Question: I want to make a simple layout:
This is my code:
'''
<ScrollViewer Grid.Column="1" Grid.Row="1" HorizontalScrollBarVisibility="Visible" VerticalScrollBarVisibility="Disabled" VerticalContentAlignment="Stretch">
<StackPanel Name="MainStack" Orientation="Horizontal">
<StackPanel Width="800" Height="800" Margin="140,0,10,0" Background="#FFAC3737"/>
<StackPanel Width="400" Height="800" Margin="0,0,10,0">
<StackPanel Width="400" Height="395" Background="Black" HorizontalAlignment="Left" Margin="0,0,0,10" />
<StackPanel Width="400" Height="395" Background="Black" HorizontalAlignment="Left" />
</StackPanel>
<StackPanel Width="400" Height="800" Margin="0,0,10,0">
<StackPanel Width="400" Height="395" Background="Black" HorizontalAlignment="Left" Margin="0,0,0,10" />
<StackPanel Width="400" Height="395" Background="Black" HorizontalAlignment="Left" />
</StackPanel>
<StackPanel Width="400" Height="800" Margin="0,0,10,0">
<StackPanel Width="400" Height="395" Background="#FF5686AE" HorizontalAlignment="Left" Margin="0,0,0,10" />
<StackPanel Width="400" Height="395" Background="#FF5583AA" HorizontalAlignment="Left" />
</StackPanel>
<StackPanel Width="400" Height="800" Margin="0,0,10,0">
<StackPanel Width="400" Height="395" Background="#FF5180A8" HorizontalAlignment="Left" Margin="0,0,0,10" />
<StackPanel Width="400" Height="395" Background="#FF426E93" HorizontalAlignment="Left" />
</StackPanel>
</StackPanel>
</StackPanel>
</ScrollViewer>
'''
Now It looks like this:

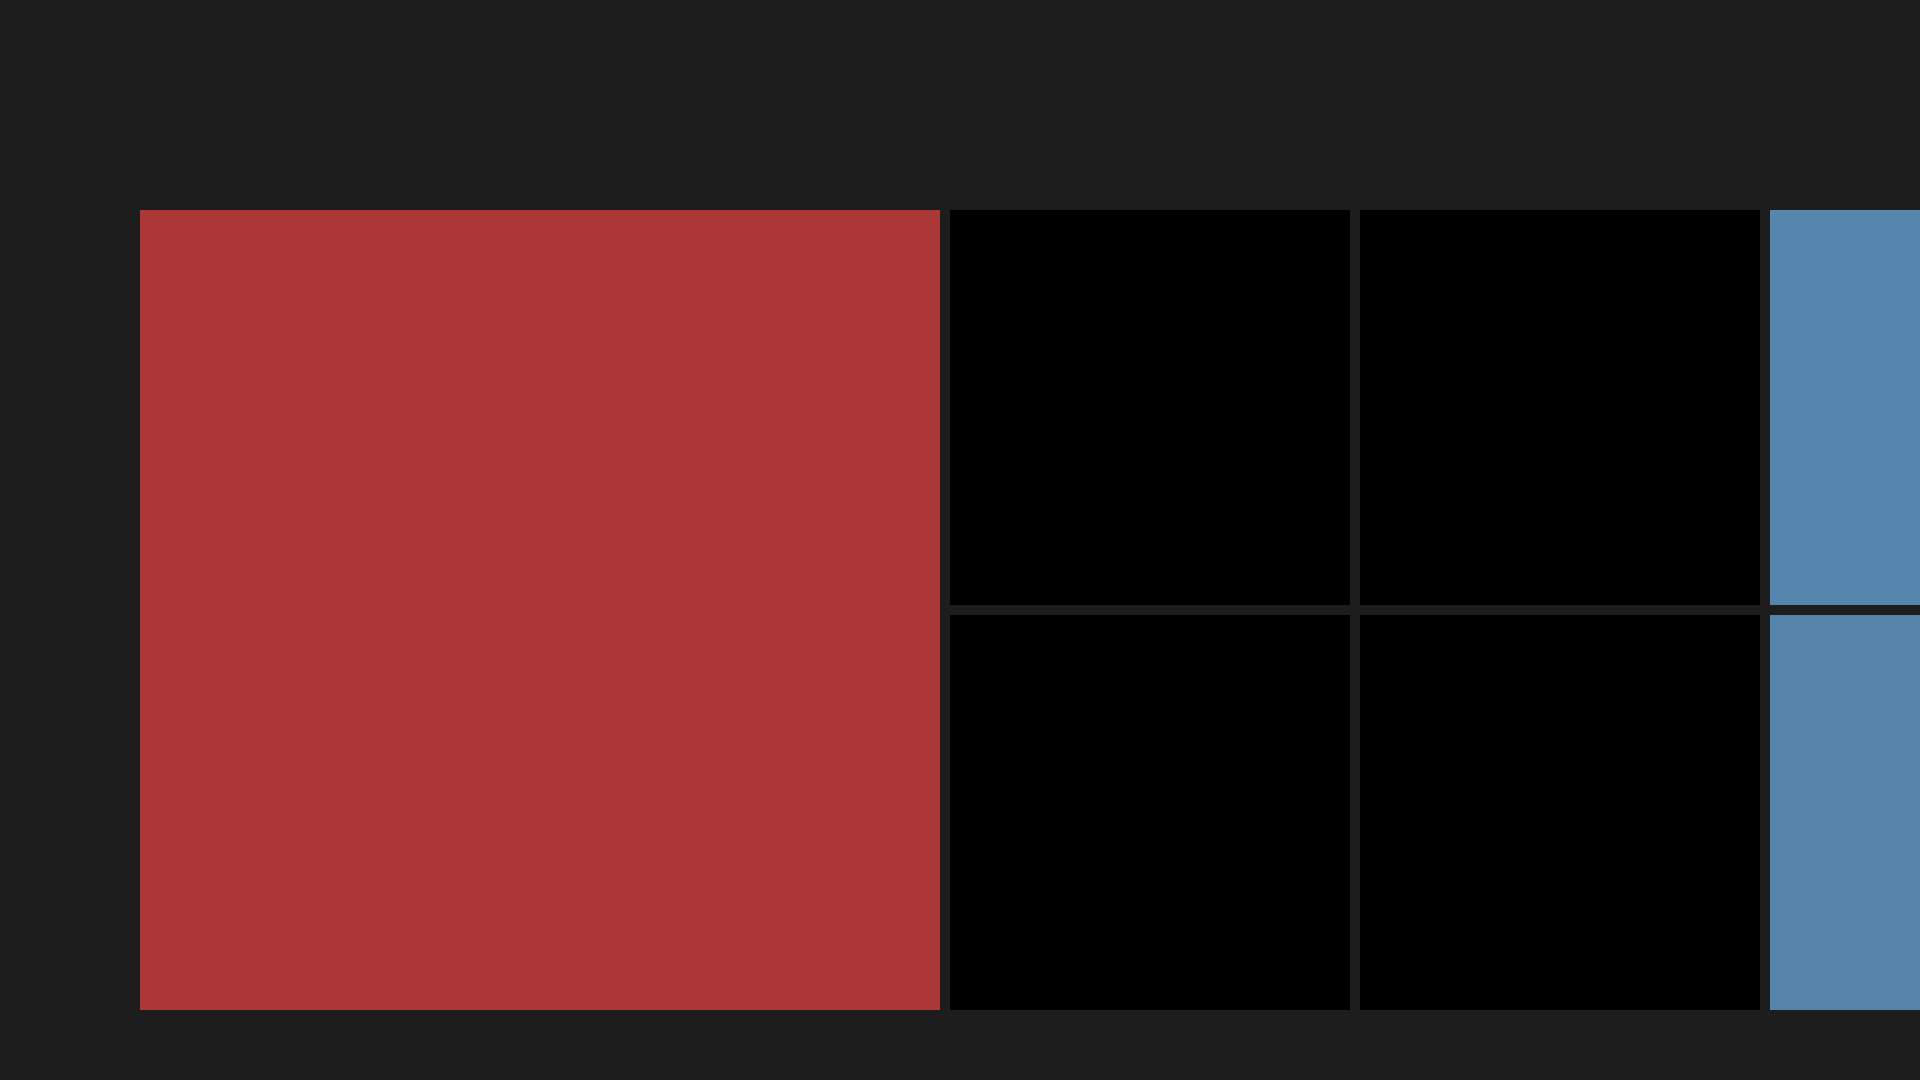
Answer: is a great control for specifying how you want to use available space. I like to use * (star) sizing and think of each * as a percentage. So, if I want two columns to each take up 50 percent of the screen, their widths would be 50* and 50* (though technically as long as they're equal numbers they'll take up equal space so 1* and 1* would do the same thing).
The problem with is that it tries to use all the space you give it. So, if you design a layout on a square monitor (4:3 aspect ratio) then display it on a widescreen monitor (16:9 aspect ratio) all your squares become rectangles!
You sort of deal with this in code by monitoring whenever the size changes and making sure that the width is always some percentage of the height. But that's an ugly fix and leaves one more challenge to contend with: font size.
Many times when you're creating a very specific layout you want it to scale perfectly to all screen sizes, including text. But just because adapts to the available real estate doesn't mean that the font size will automatically scale up too. That is, unless you use .
is an awesome control. You can put anything inside of it with a specific width and height, and as the available space for the increases or decreases, it automatically scales everything inside of it. maintains the correct aspect ratio for you and automatically does font scaling too!
So, start with a and give it a specified width and height, then divide the rows and columns to make it look like your image above. Start at whatever width and height you want, but I suggest 1366 x 768 because that's the lowest resolution for Windows 8. Finally, wrap the in a and you're done!
'''
<ViewBox>
<Grid Width="1366" Height="768">
...
</Grid>
</ViewBox>
'''
Dev support, design support and more awesome goodness on the way: <URL>